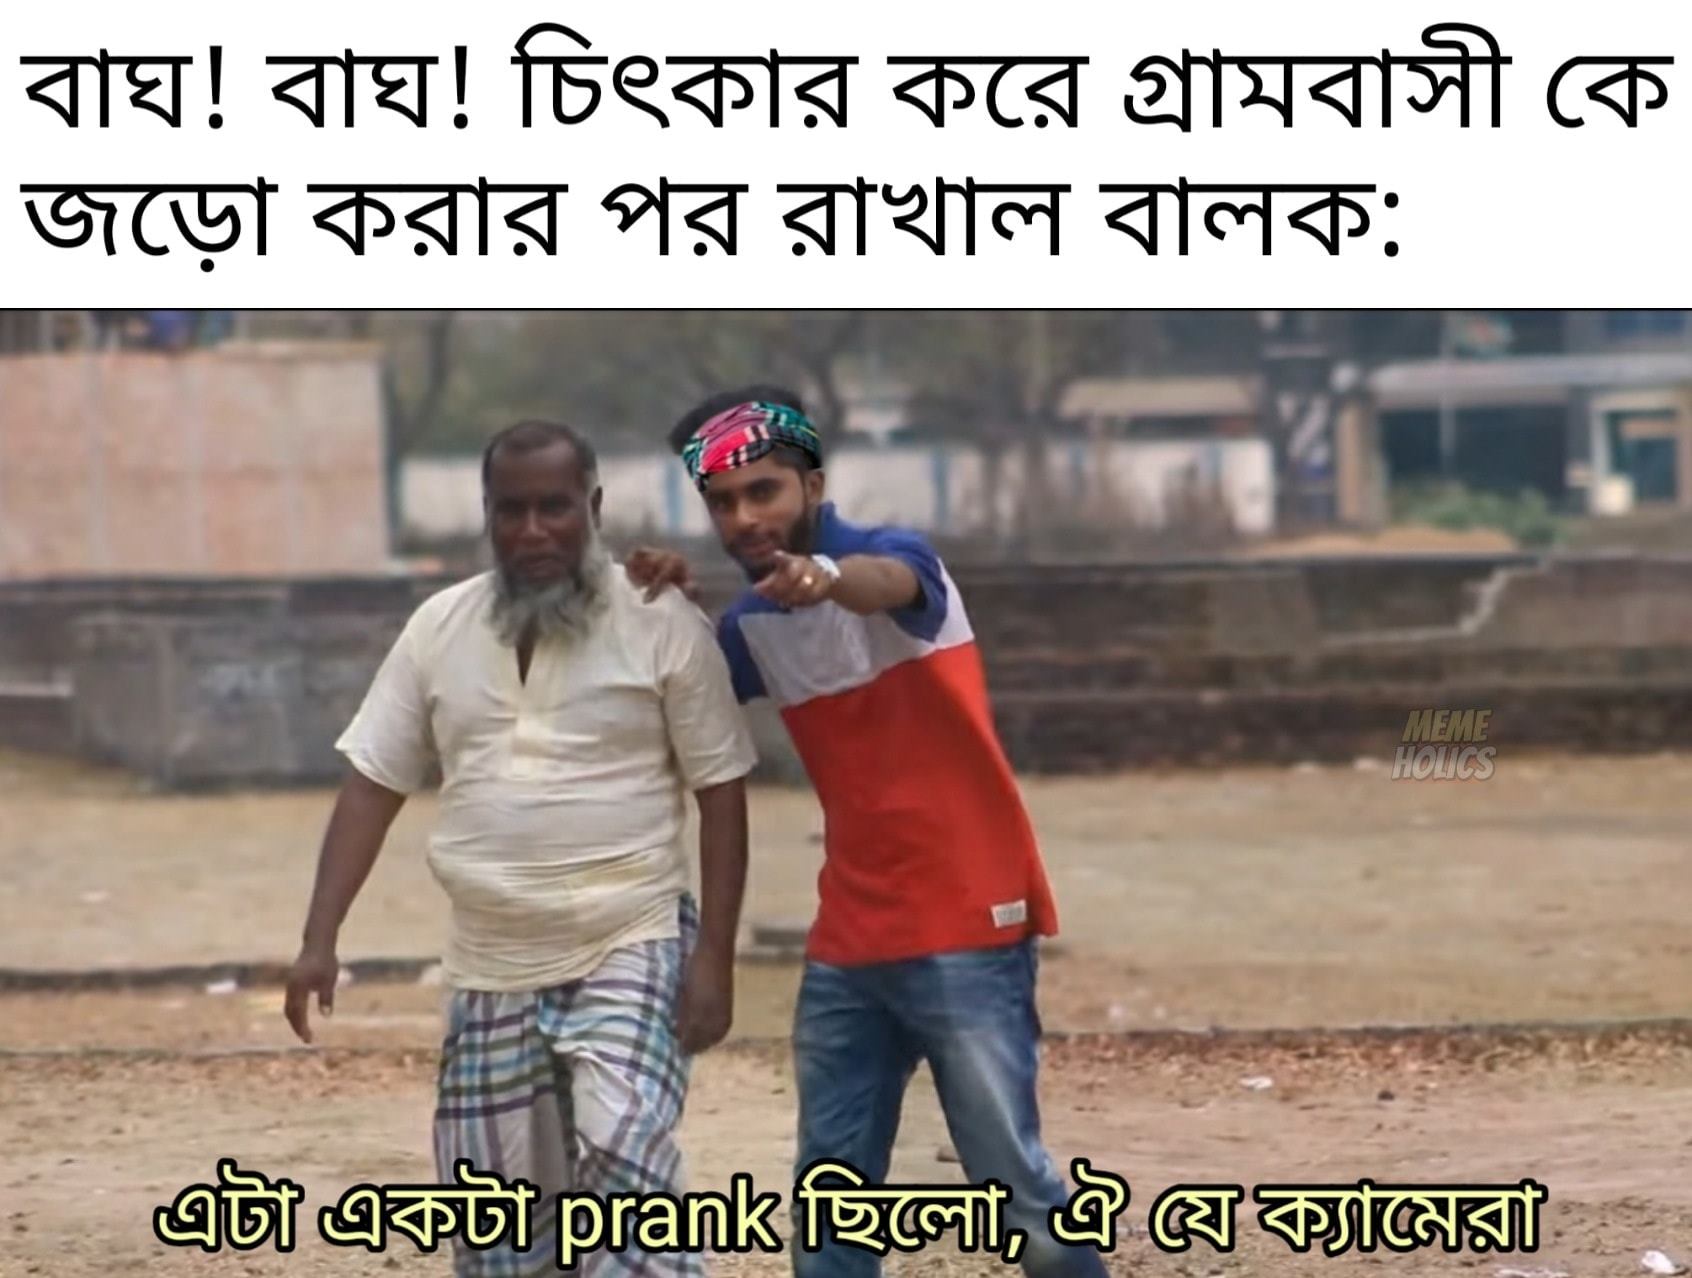
Caption: বাঘ ! বাঘ !  চিৎকার করে গ্রামবাসী কে জড়ো করার পর রাখাল বালক     এটা একটা prank ছিলো ,    ঐ যে ক্যামেরা
Label: non-hate